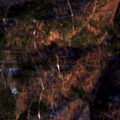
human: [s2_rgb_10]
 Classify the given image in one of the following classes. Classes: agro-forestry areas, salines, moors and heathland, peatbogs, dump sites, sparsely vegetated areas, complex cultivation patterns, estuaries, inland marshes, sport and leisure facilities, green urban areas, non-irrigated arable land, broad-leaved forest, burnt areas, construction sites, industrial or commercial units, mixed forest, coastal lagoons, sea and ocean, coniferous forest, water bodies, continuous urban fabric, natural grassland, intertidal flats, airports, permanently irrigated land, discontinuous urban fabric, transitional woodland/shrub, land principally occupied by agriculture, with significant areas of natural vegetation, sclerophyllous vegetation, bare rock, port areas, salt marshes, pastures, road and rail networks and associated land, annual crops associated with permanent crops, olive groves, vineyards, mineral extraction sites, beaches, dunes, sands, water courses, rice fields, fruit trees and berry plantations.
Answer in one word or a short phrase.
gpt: broad-leaved forest, mixed forest